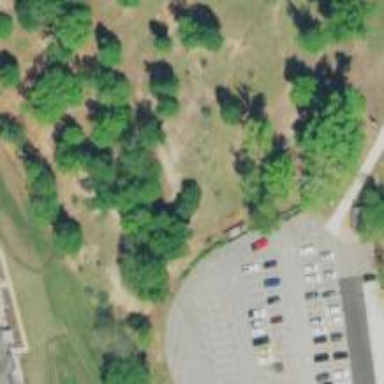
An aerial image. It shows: Disc golf tee.